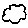
Label: cloud